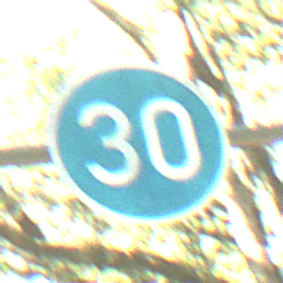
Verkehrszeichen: VorgeschriebeneMindestgeschwindigkeit
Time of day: Midday
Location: Outdoor (Nature)
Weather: Clear
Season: NotSpecified
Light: Natural